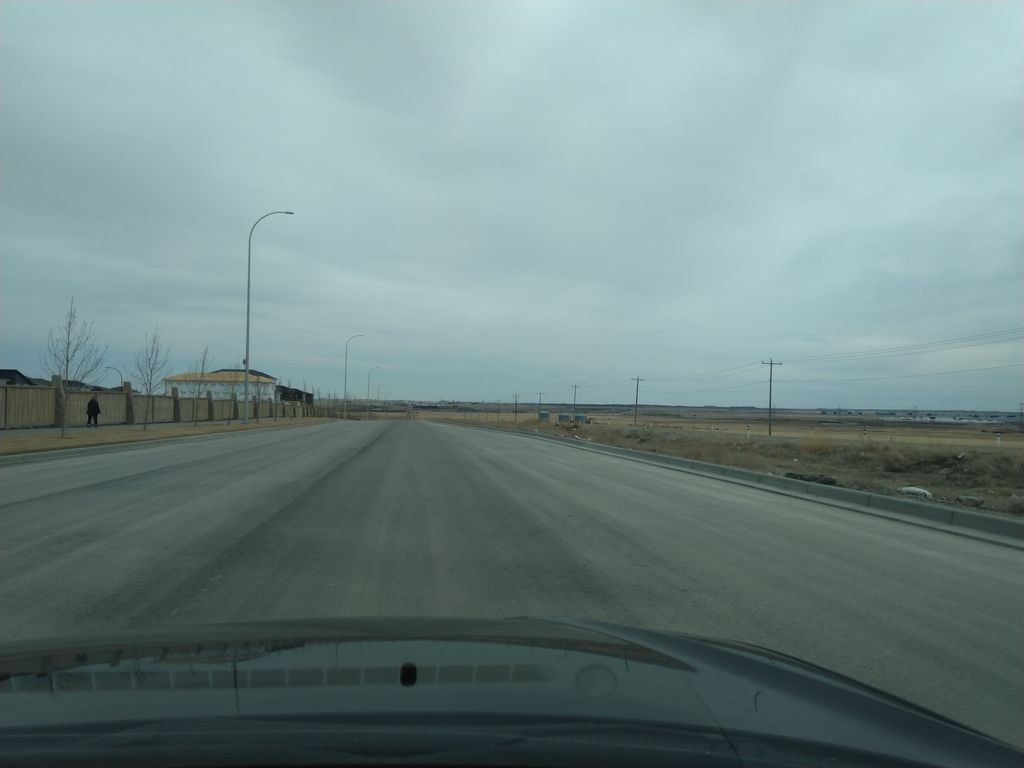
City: calgary